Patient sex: F
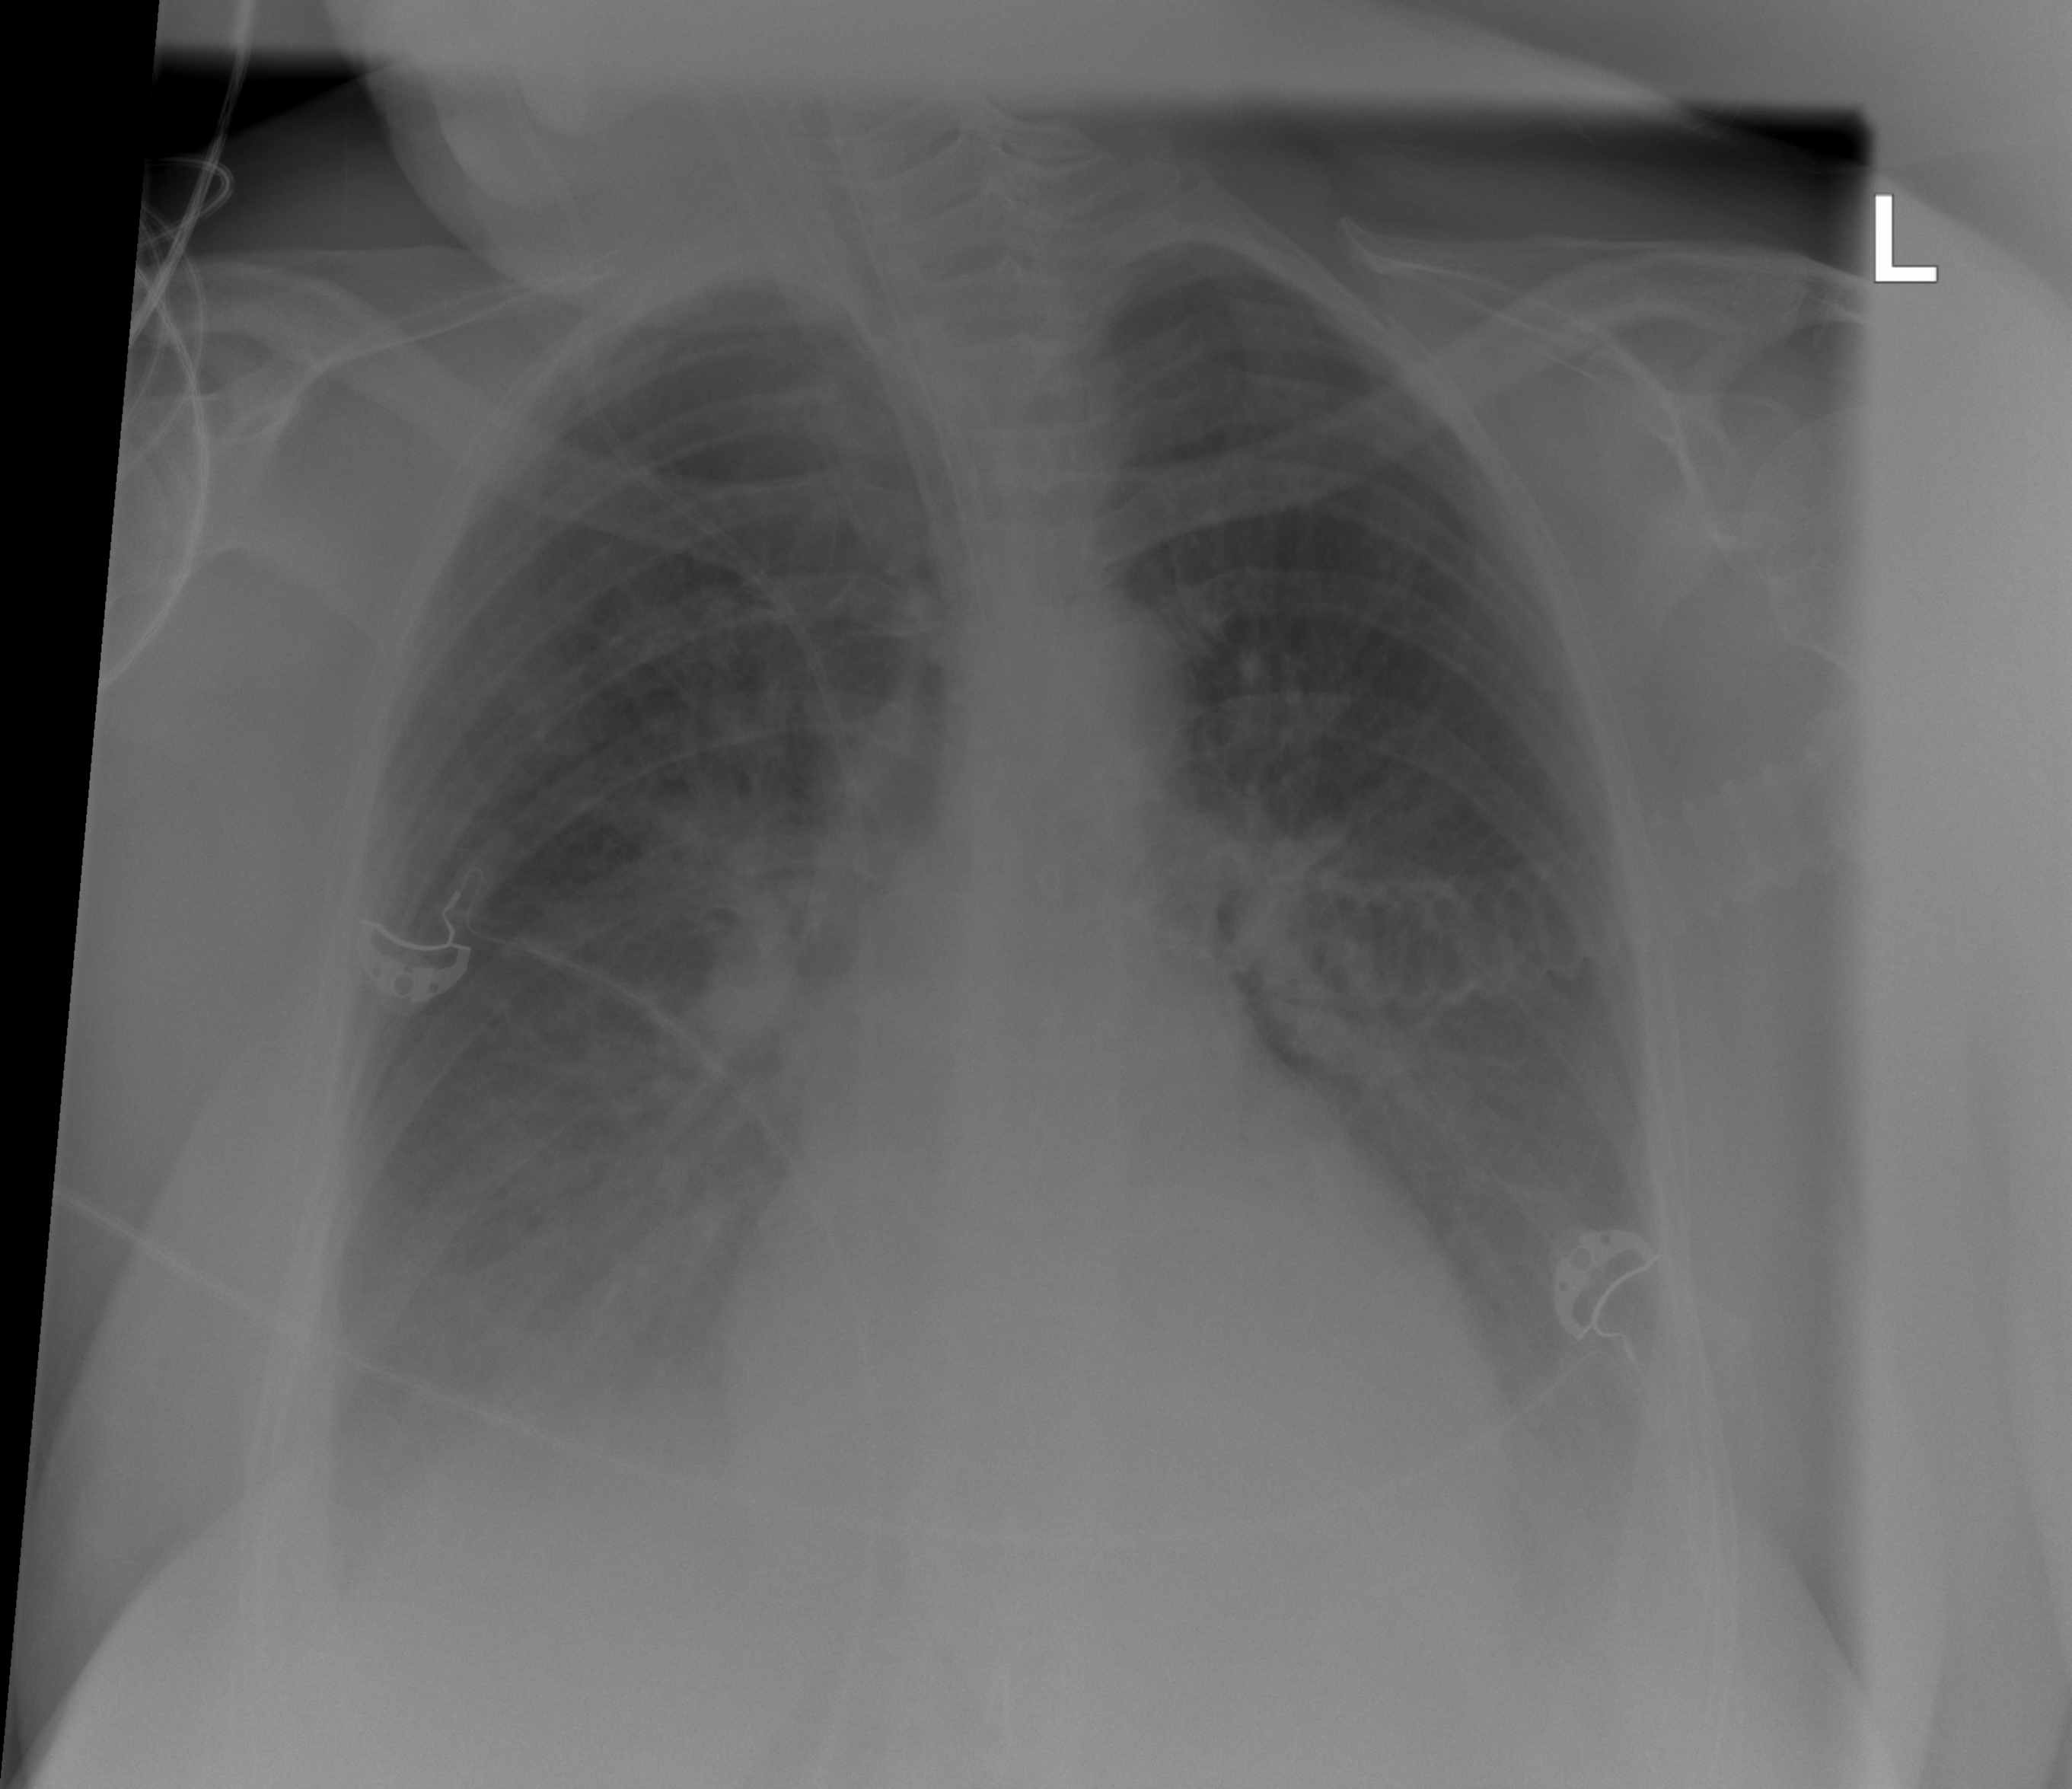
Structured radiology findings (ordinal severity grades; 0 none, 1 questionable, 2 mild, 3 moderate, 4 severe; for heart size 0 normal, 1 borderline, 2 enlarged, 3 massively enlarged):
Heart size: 0
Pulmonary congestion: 0
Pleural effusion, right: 2
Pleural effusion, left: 2
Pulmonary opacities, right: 0
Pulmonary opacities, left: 0
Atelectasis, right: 0
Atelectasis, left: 0